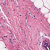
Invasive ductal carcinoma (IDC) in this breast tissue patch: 0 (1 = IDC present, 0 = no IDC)